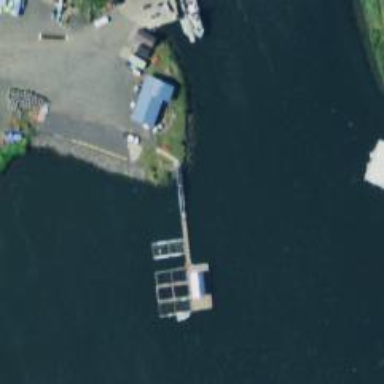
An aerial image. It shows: Man-made pier.